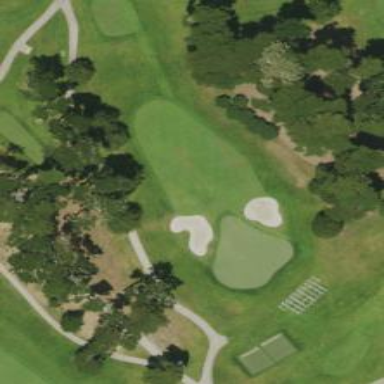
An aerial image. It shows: Golf hole.